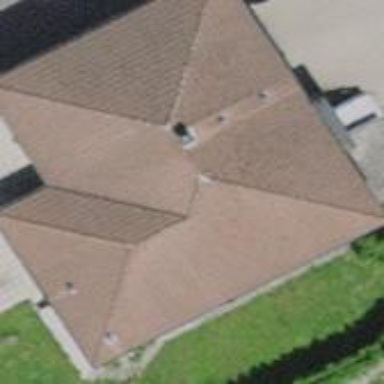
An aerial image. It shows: Simple and straightforward house.